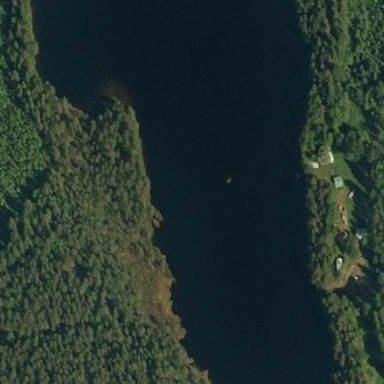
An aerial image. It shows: Serene lake.